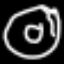
Label: donut